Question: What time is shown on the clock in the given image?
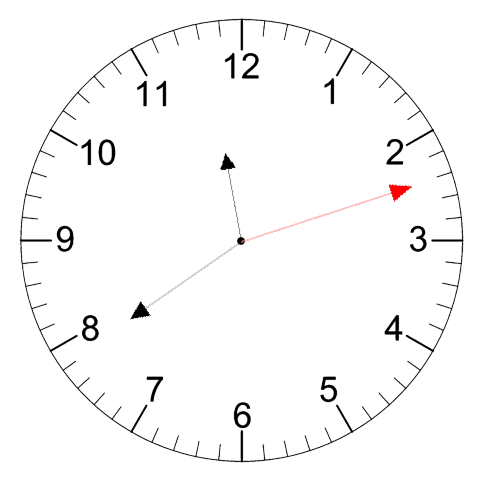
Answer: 11:39:12